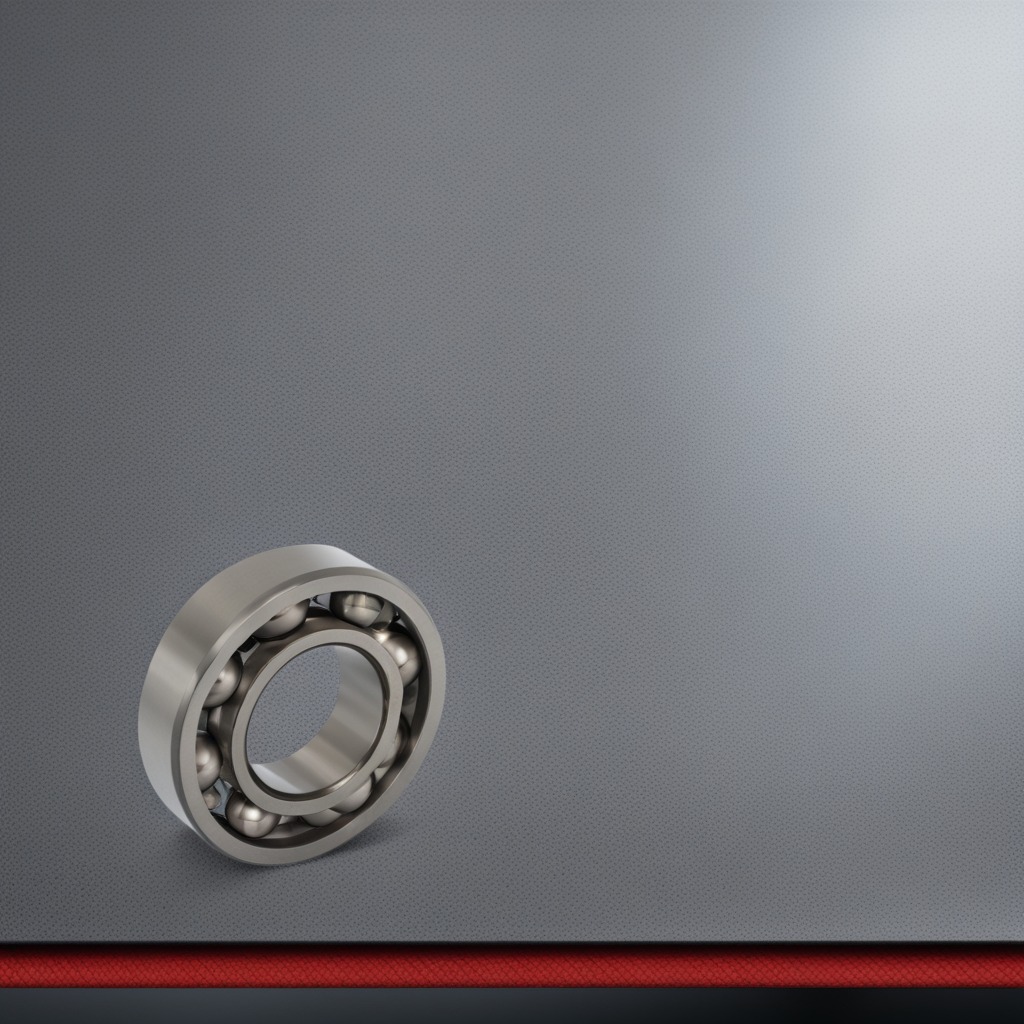
A metal ball bearing lies on the clean granite tabletop.